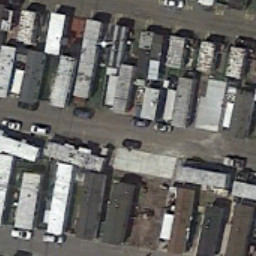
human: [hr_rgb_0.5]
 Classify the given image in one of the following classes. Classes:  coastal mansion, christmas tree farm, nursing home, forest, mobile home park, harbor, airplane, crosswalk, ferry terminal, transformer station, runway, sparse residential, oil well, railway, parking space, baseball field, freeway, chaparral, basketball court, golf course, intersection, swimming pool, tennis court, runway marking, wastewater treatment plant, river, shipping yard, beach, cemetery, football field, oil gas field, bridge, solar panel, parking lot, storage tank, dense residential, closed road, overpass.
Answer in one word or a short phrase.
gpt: mobile home park